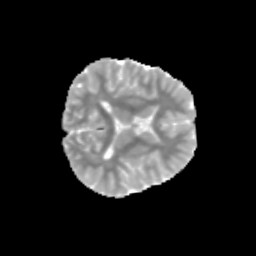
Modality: MD
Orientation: axial
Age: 11
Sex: male
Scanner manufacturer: siemens
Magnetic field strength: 3 T
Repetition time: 3.8 s
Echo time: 0.07 s